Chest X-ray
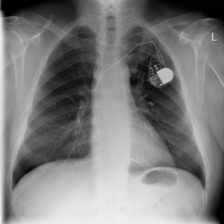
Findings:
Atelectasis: negative
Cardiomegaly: negative
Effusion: negative
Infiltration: negative
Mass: negative
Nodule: negative
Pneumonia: negative
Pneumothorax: negative
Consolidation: negative
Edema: negative
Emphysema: negative
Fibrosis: negative
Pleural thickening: negative
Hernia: negative